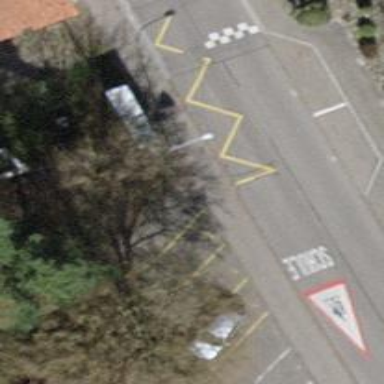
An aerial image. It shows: Bus stop with platform for public transport.